Question: I am currently trying to display a circle in c# which is cut(has a gap and it's not finished). Is it possible to do this in c# directly or do I need to use some kind of photoshop?
An example of how it should look like is here :

I am trying to utilise this in order to code a program for medical diagnosis. The Circle with gap will increase in size or decrease. Thanks!
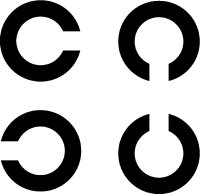
Answer: you probably mean this:
'''
private void Form1_Paint(object sender, PaintEventArgs e)
{
e.Graphics.SmoothingMode = SmoothingMode.HighQuality;
e.Graphics.DrawArc(new Pen(Brushes.Black, 8), new Rectangle(50, 50, 100, 100), 10, 340);
}
'''
The last 2 values(10 and 340 in this case),are the start angle and sweep angle.
EDIT:
To place the flat like ending fill a rectangle on top with the forms backcolor:
'''
private void Form1_Paint(object sender, PaintEventArgs e)
{
e.Graphics.SmoothingMode = SmoothingMode.HighQuality;
e.Graphics.DrawArc(new Pen(Brushes.Black, 10), new Rectangle(50, 50, 100,100),10, 340);
e.Graphics.FillRectangle(new SolidBrush(this.BackColor), new Rectangle(142, 85, 14, 30));
}
'''
For the other ones you will have to play with the coordinates:).